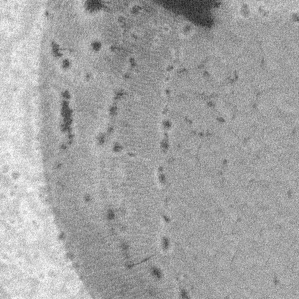
Label: frost